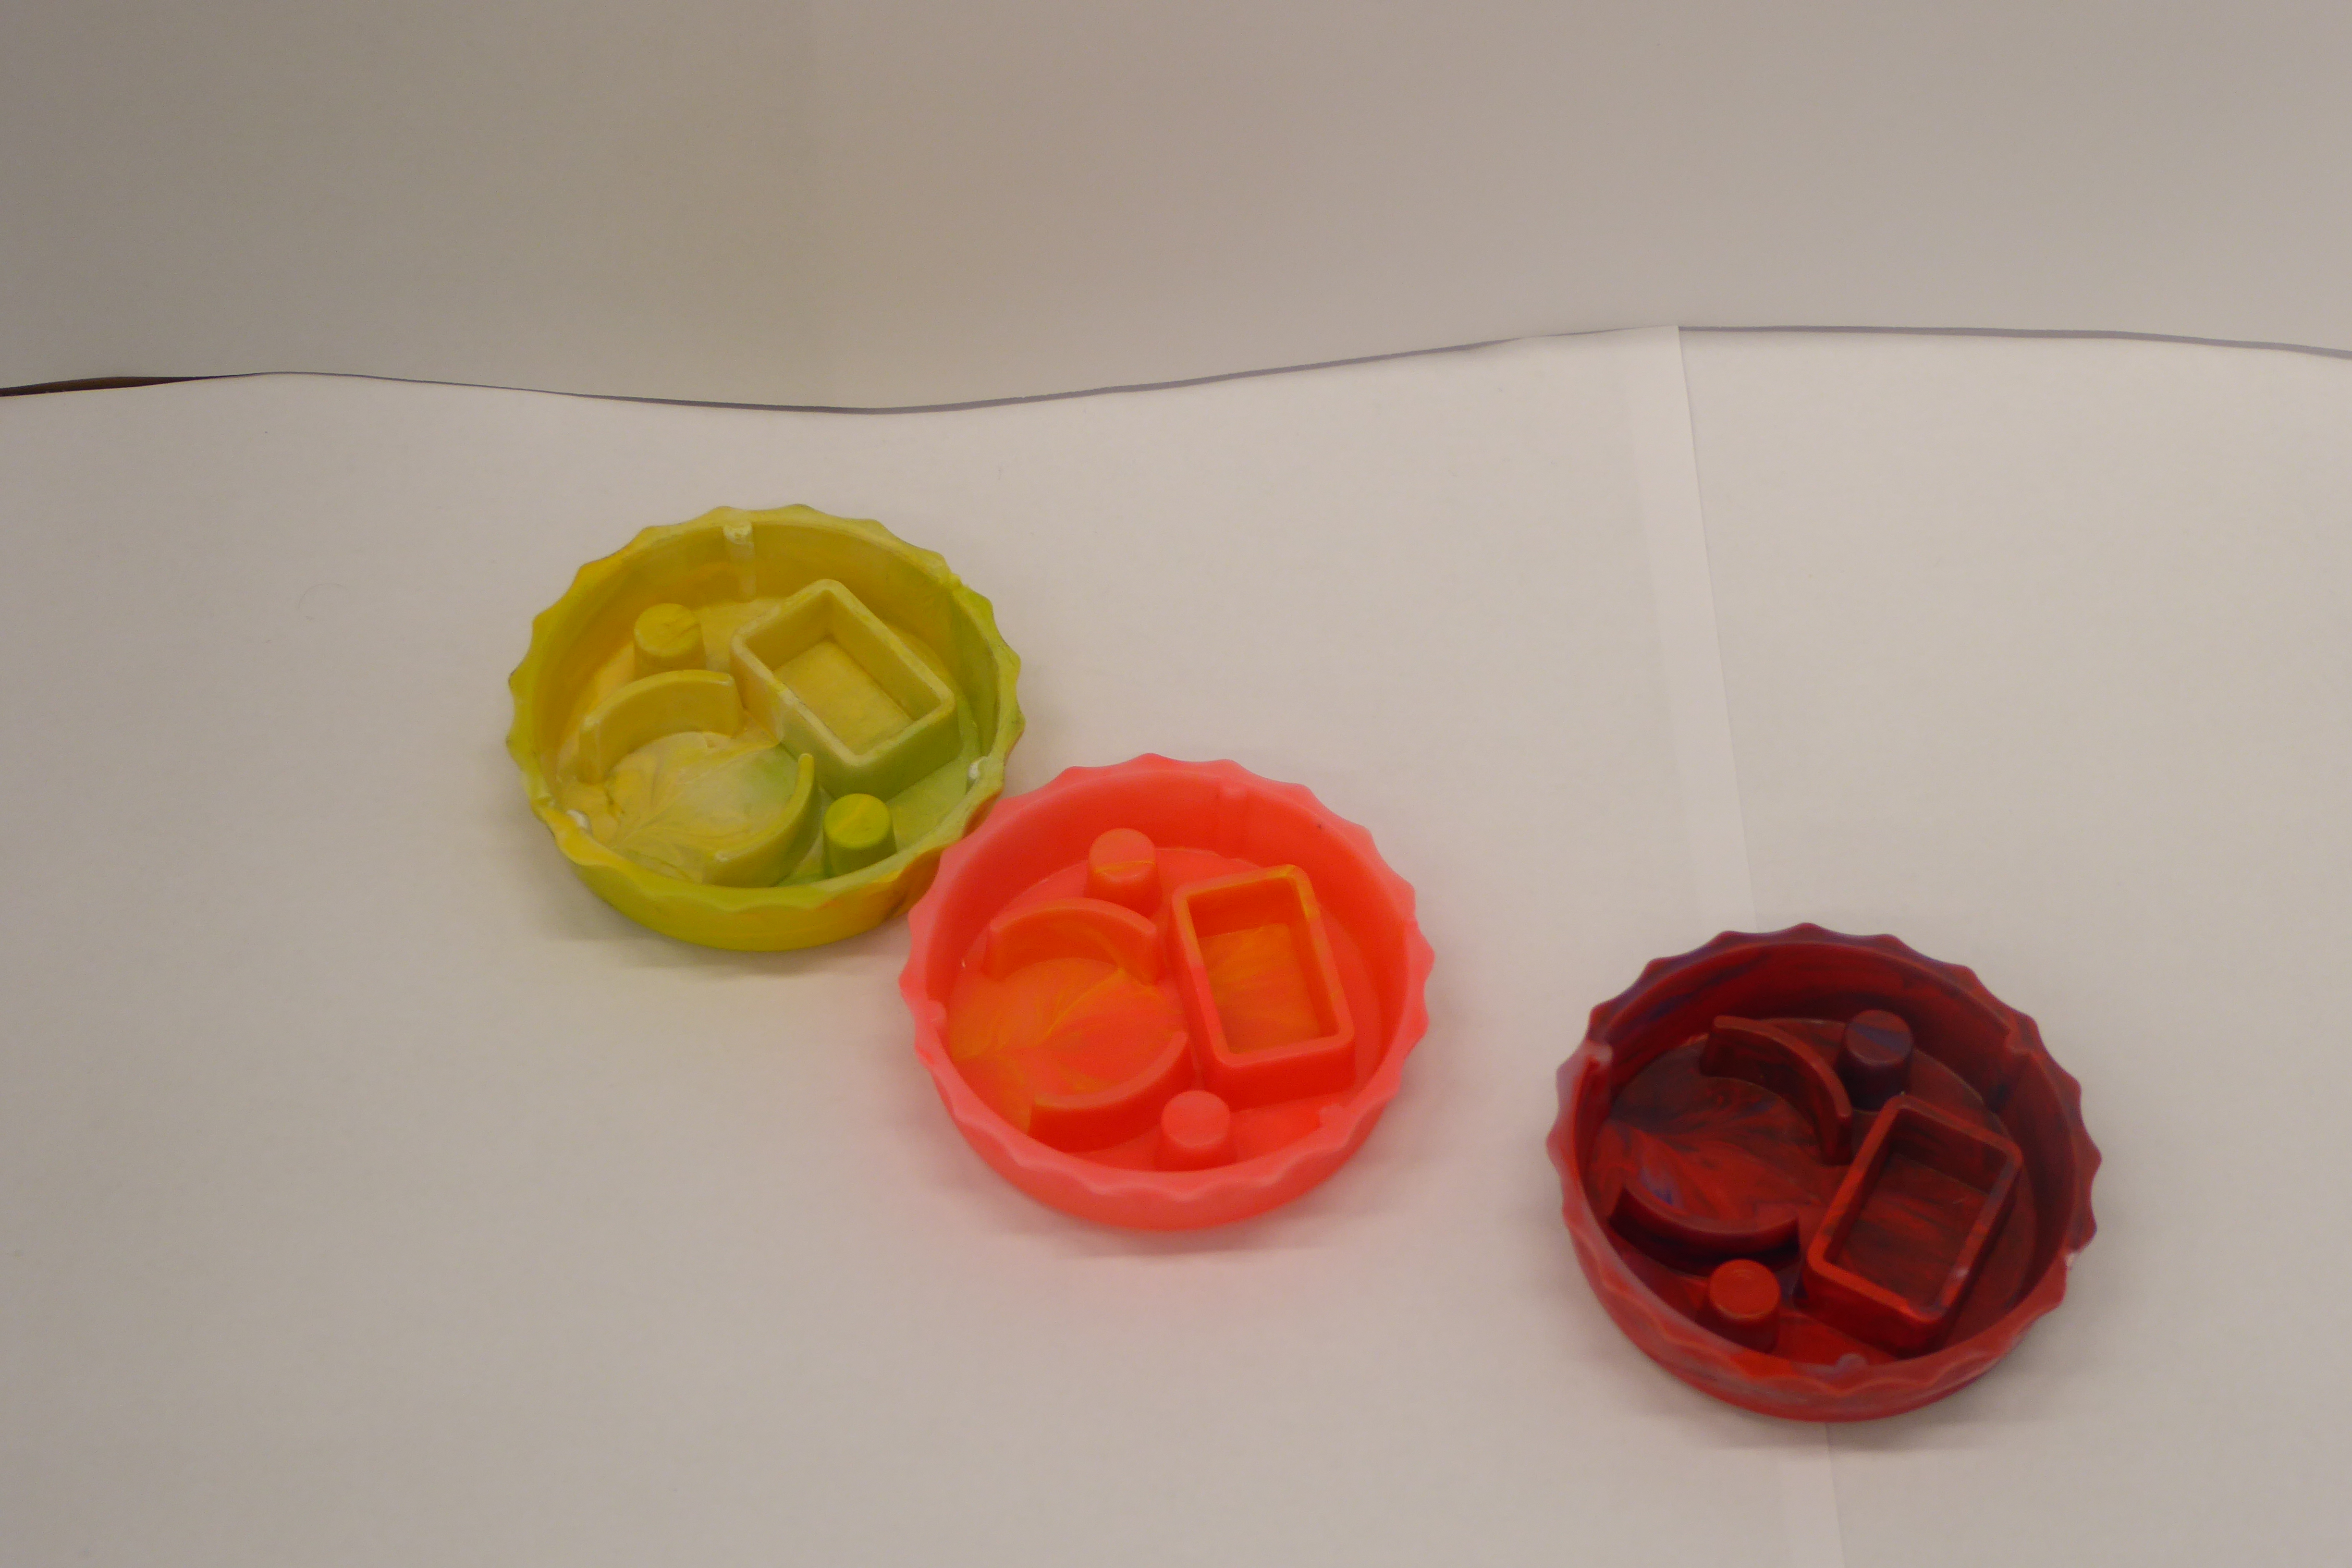
Label: Bottle Opener - Cover